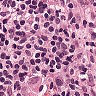
Metastatic tissue present: no